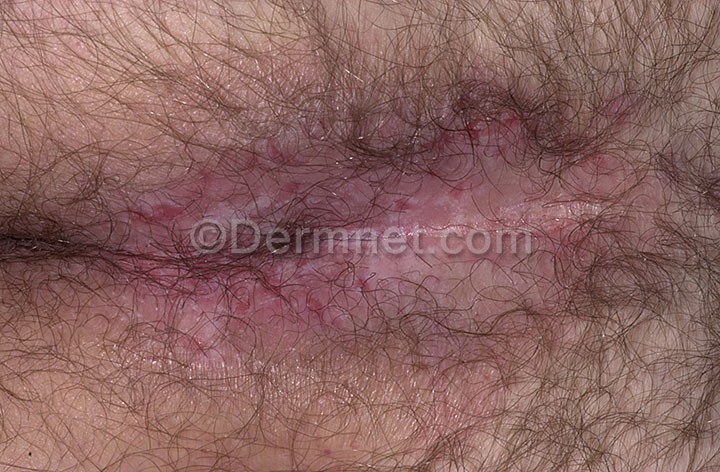
Disease: Tinea Ringworm Candidiasis and other Fungal Infections